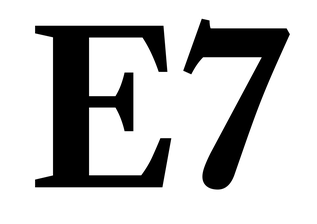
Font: LibreCaslonText_Bold